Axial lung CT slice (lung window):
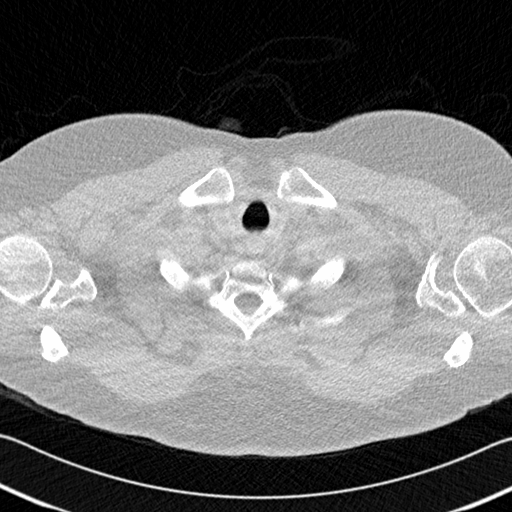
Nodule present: no